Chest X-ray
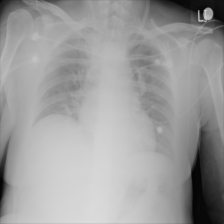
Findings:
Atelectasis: negative
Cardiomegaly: negative
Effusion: negative
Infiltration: negative
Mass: negative
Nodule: negative
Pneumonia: negative
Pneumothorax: negative
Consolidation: negative
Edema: negative
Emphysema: negative
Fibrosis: negative
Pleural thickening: negative
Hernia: negative